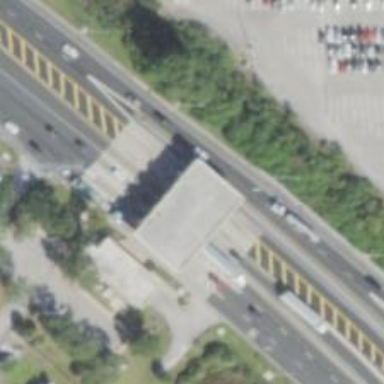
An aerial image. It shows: Toll gantry on the road.